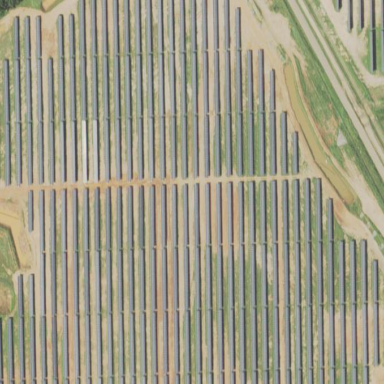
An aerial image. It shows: Solar power generator using photovoltaic panels.